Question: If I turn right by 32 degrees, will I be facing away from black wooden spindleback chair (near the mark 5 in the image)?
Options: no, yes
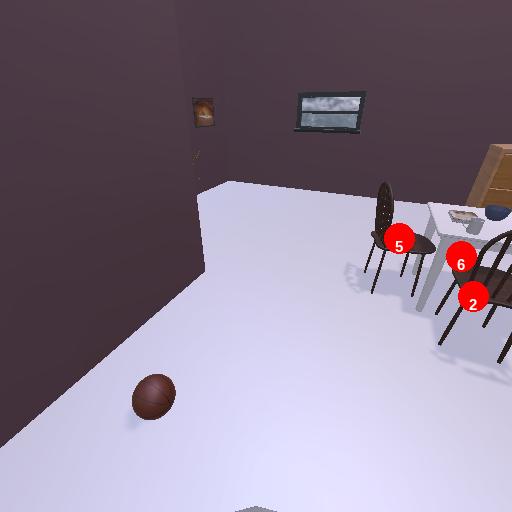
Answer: no